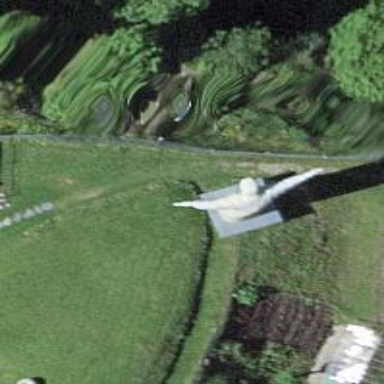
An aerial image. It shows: Statue is seen in the image.